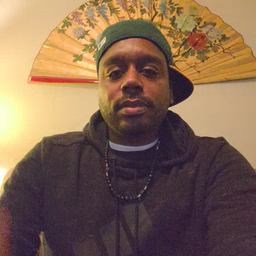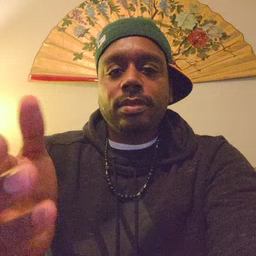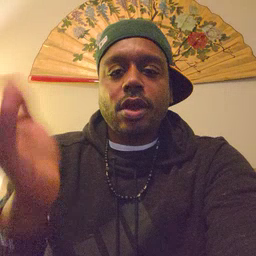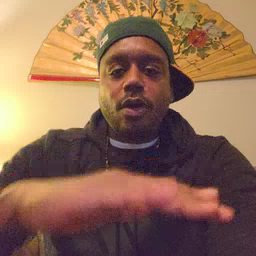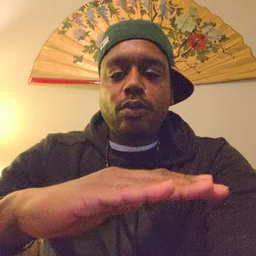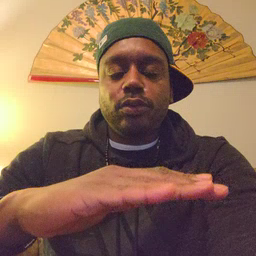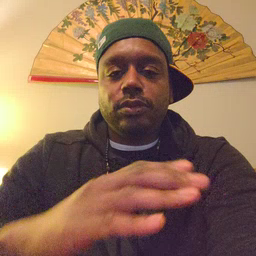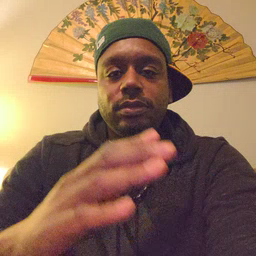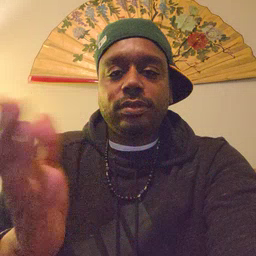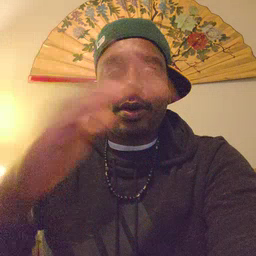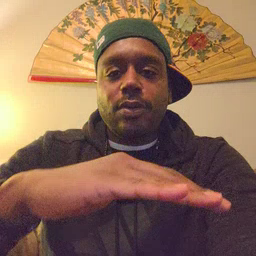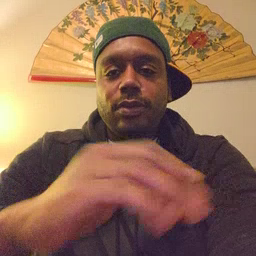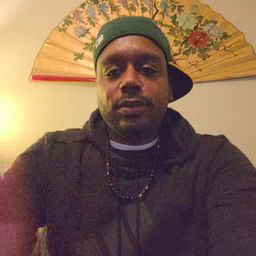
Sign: on